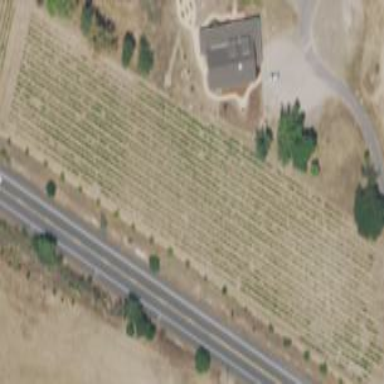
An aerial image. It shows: Vineyard with grape crops.